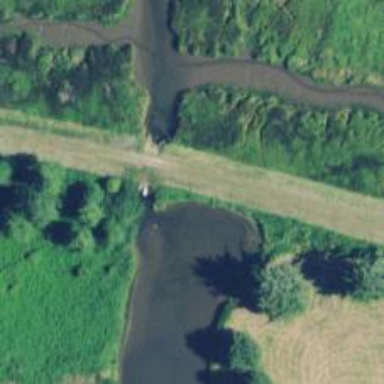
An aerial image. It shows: Culvert tunnel along tidal river.